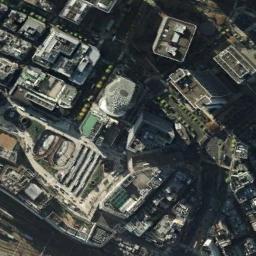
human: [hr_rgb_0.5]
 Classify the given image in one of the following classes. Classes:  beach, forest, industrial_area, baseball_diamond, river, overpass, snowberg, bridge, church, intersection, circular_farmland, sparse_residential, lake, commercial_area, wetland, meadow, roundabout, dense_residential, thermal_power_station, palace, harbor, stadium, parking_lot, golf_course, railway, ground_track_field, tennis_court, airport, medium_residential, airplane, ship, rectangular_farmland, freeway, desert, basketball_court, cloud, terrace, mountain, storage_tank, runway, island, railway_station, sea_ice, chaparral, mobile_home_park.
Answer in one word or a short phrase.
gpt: commercial_area